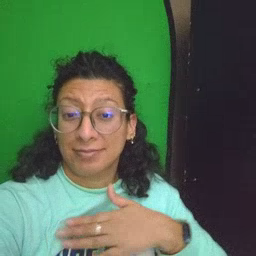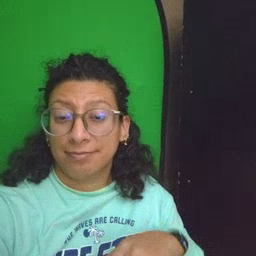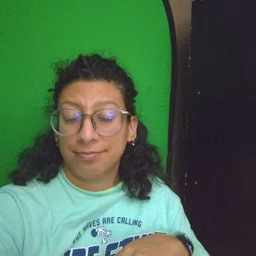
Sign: please